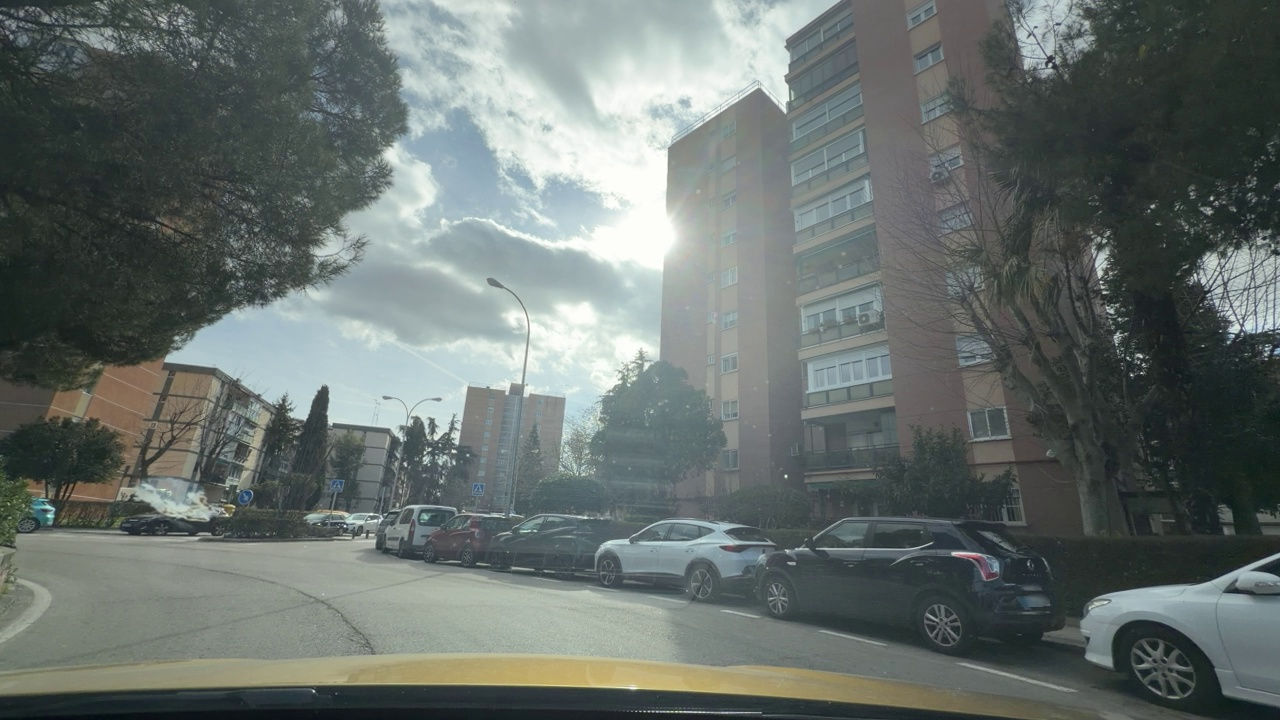
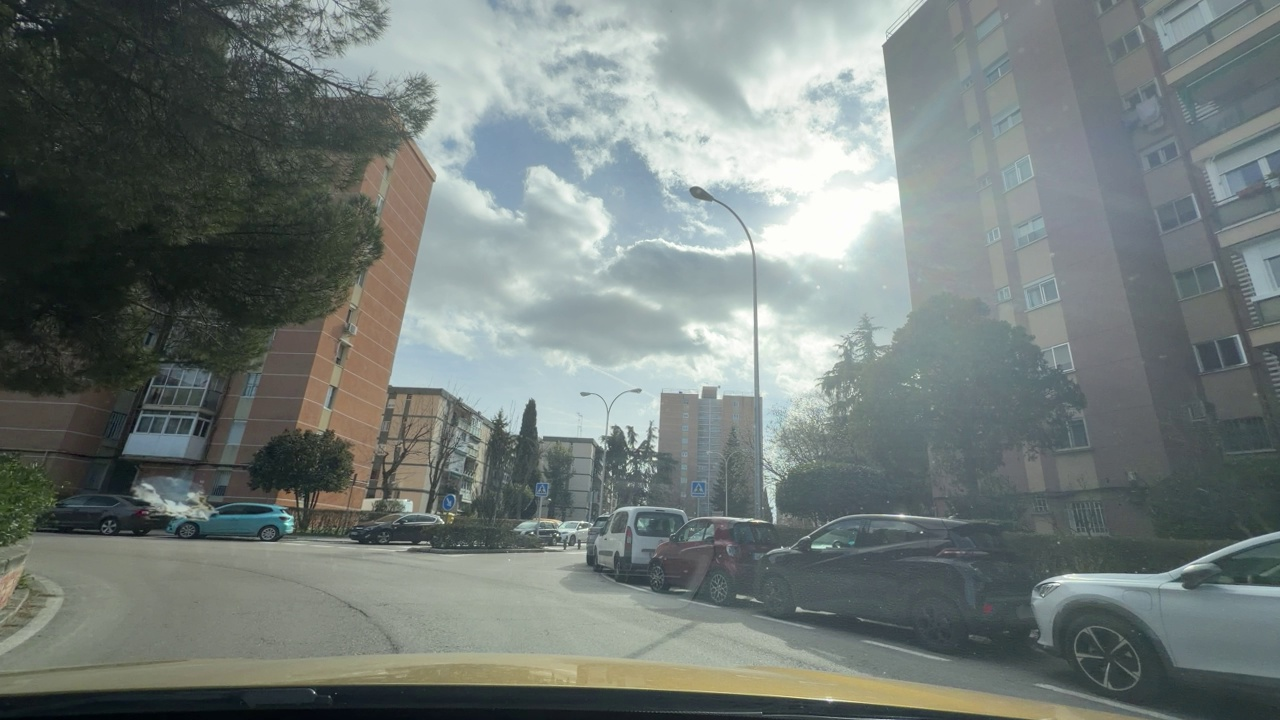
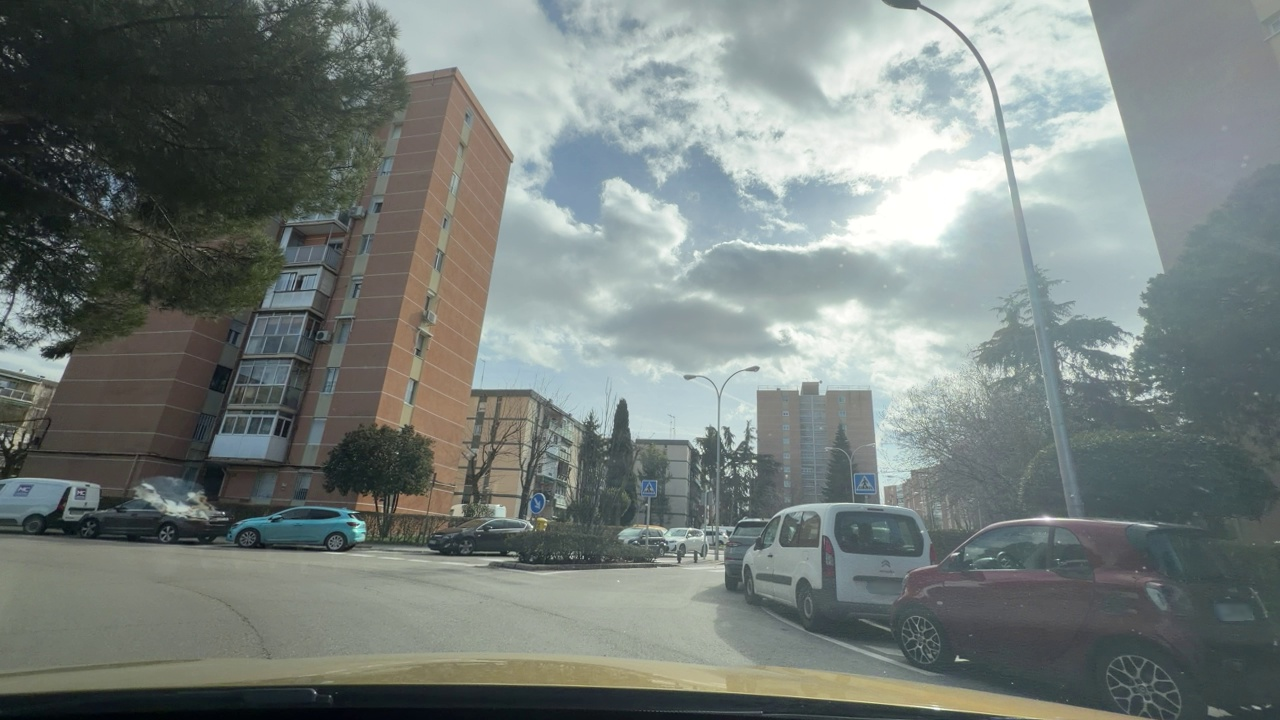
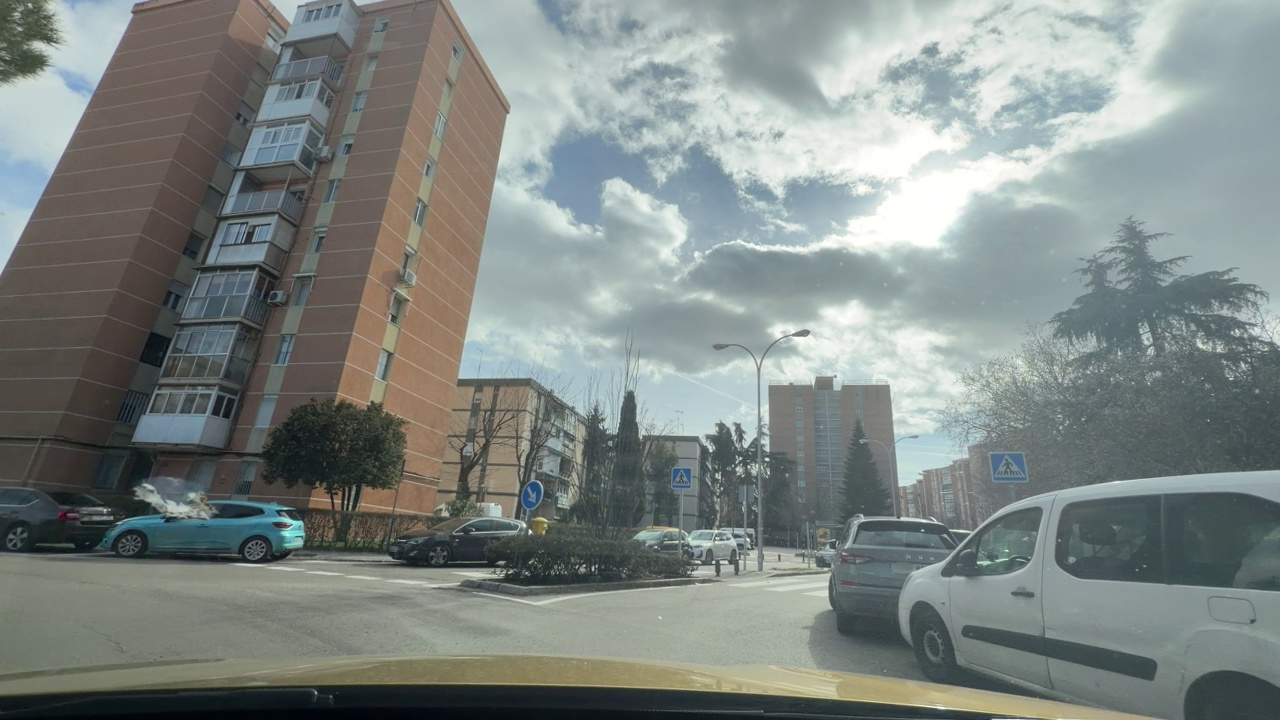
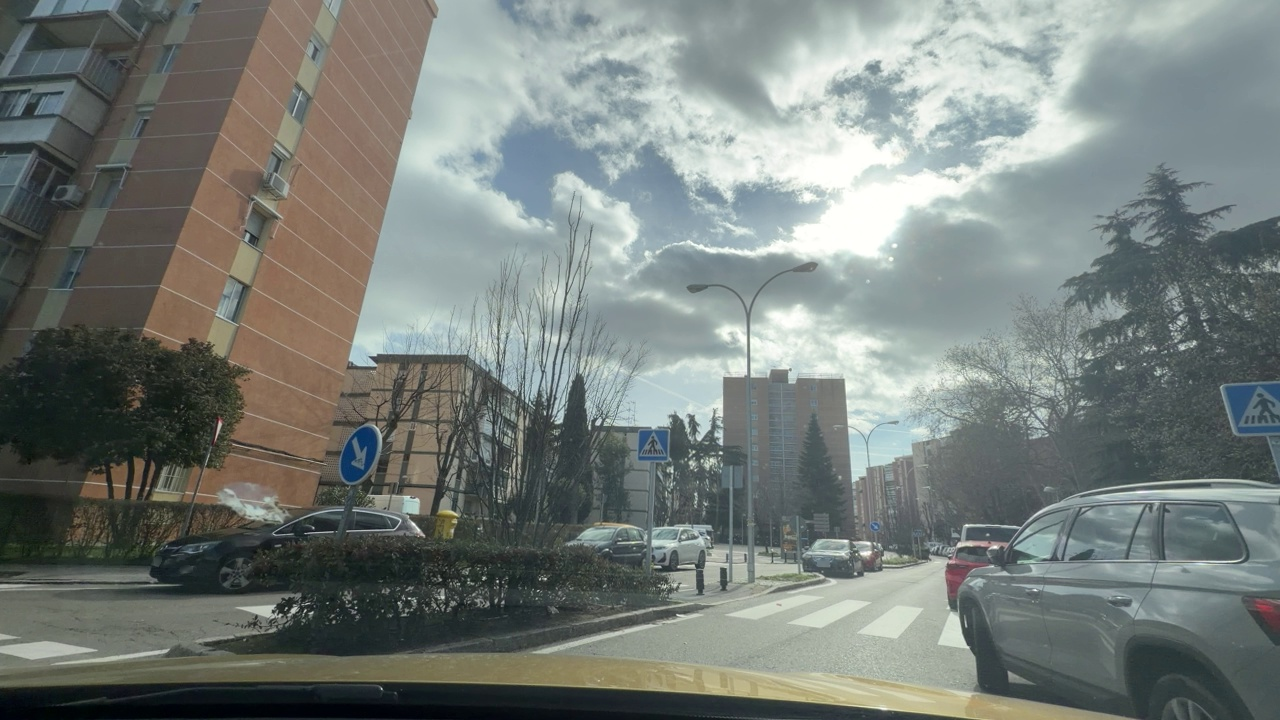
Situation: Roundabout
Question: Is the ego vehicle currently inside a roundabout?
Answer: Yes
Reasoning: The ego vehicle is currently travelling inside a circular island, in a circular roadway

Situation: Roundabout
Question: Is a roundabout visible ahead in the ego direction?
Answer: Yes
Reasoning: A central island-ish thing is visible on the left side of the vehicle, indicating it is currently in a central island

Situation: Roundabout
Question: Is the ego vehicle stationary while another vehicle crosses its path within the roundabout?
Answer: No
Reasoning: The vehicle is driving, not stationary and no other vehicles crosses its path